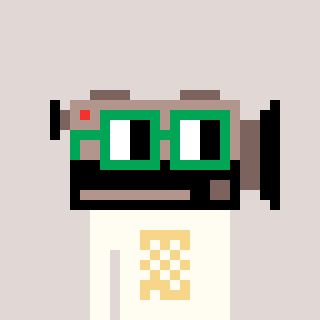
a pixel art character with square green glasses, a camcorder-shaped head and a grayscale-colored body on a warm background